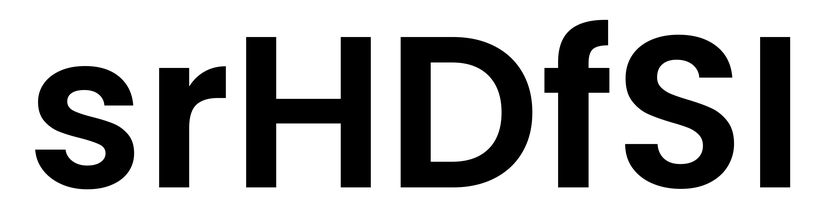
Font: Poppins-SemiBold